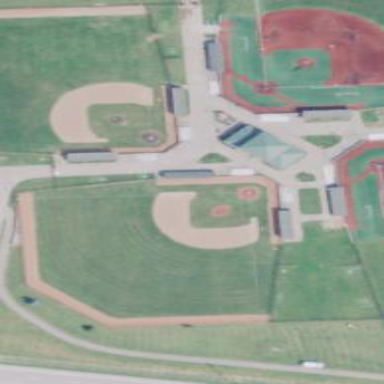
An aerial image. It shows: Baseball pitch for leisure land.